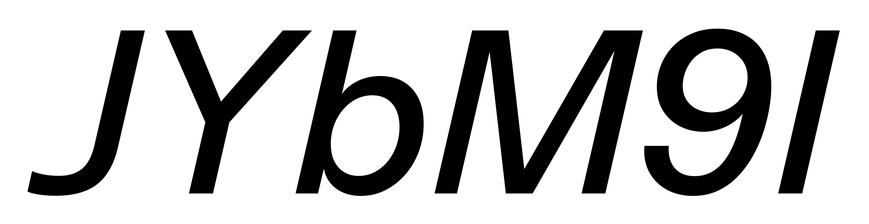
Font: InstrumentSans-Italic_Medium_Italic